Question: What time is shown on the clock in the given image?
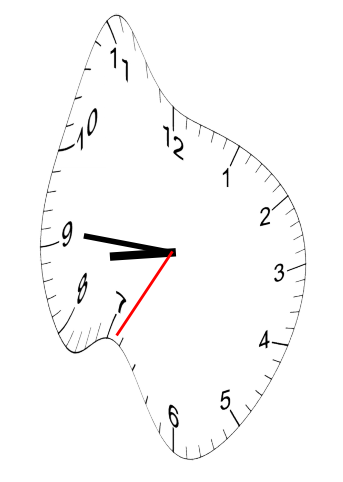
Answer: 08:45:35